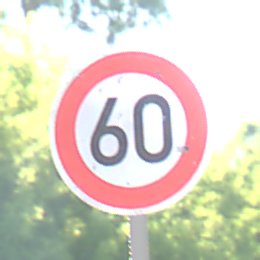
Verkehrszeichen: Geschwindigkeit60
Umgebung: Outdoor, Nature
Tageszeit: MorningAfternoon
Wetter: Clear
Licht: Natural
Jahreszeit: NotSpecified
Kontrast: HighContrast